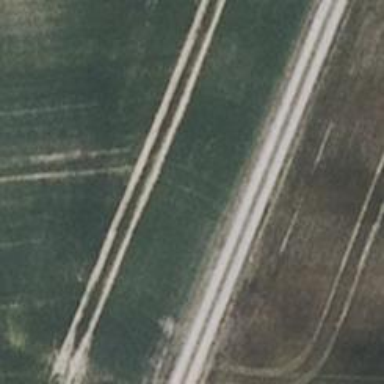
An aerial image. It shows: Track with grade3 tracktype.